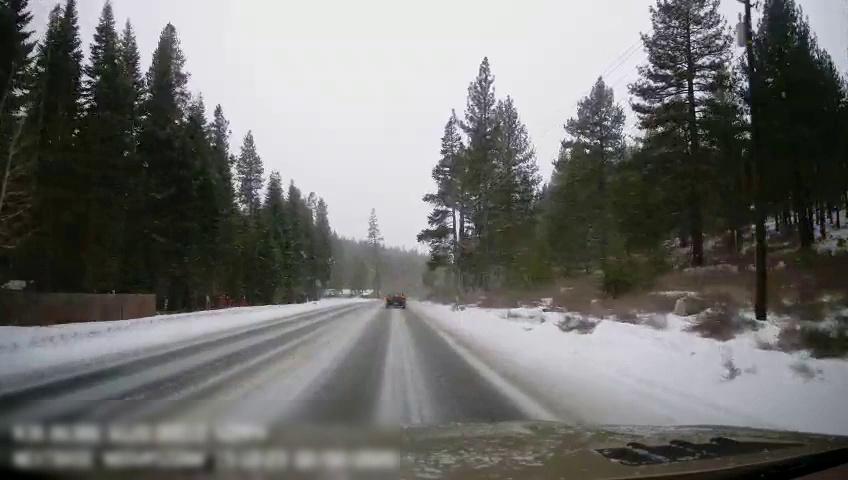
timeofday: Day
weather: Snowy
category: Drivable Space
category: Vehicles | Car